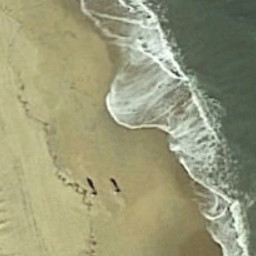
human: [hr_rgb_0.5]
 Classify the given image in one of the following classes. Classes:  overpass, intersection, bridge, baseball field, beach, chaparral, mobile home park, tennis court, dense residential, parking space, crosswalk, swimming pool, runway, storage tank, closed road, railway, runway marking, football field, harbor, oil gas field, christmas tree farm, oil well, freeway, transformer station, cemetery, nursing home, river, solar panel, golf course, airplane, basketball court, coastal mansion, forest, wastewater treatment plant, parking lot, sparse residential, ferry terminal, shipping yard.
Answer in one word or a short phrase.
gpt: beach